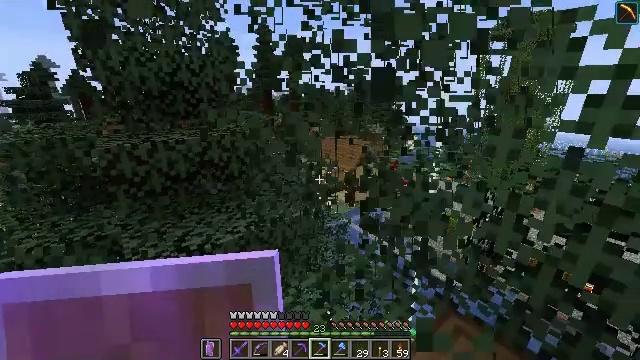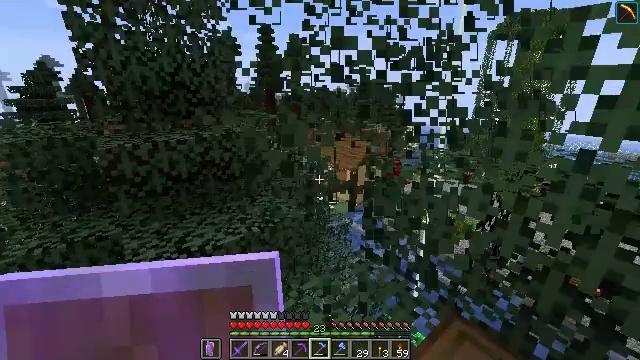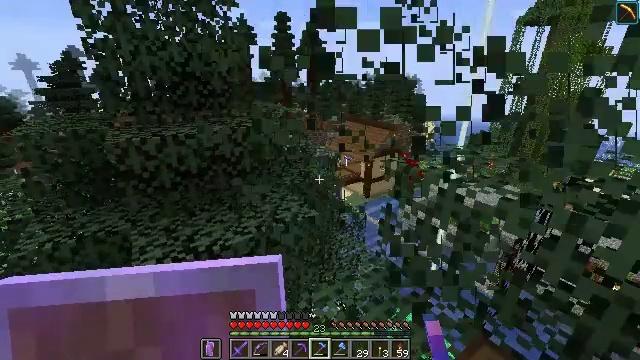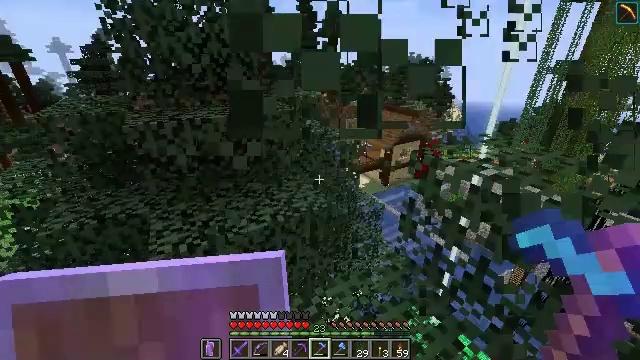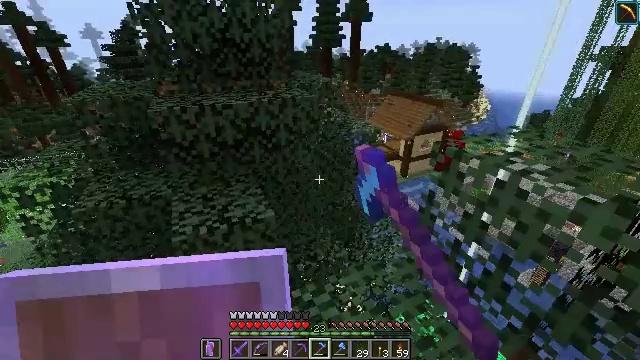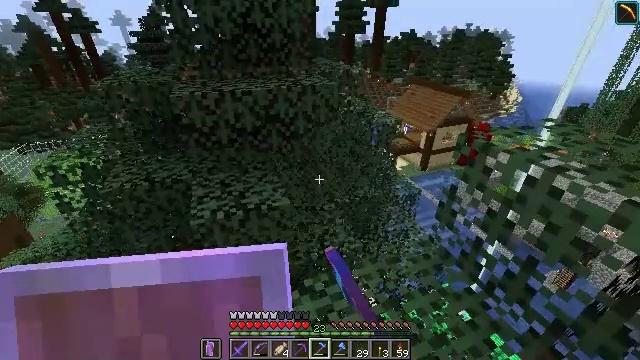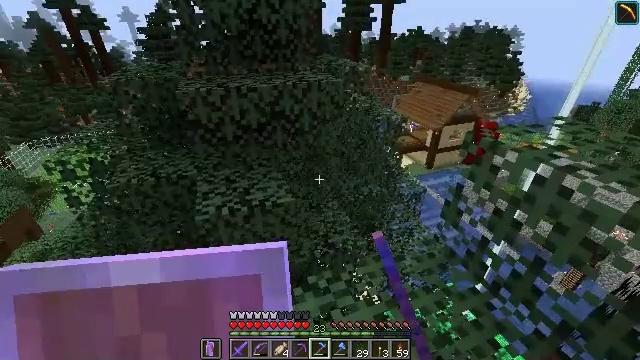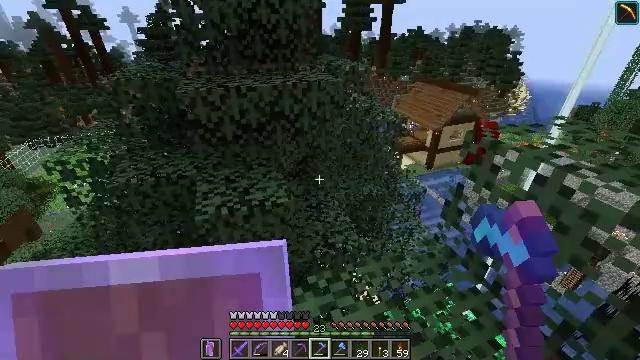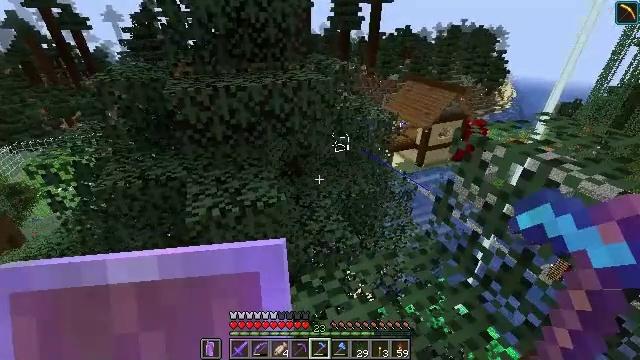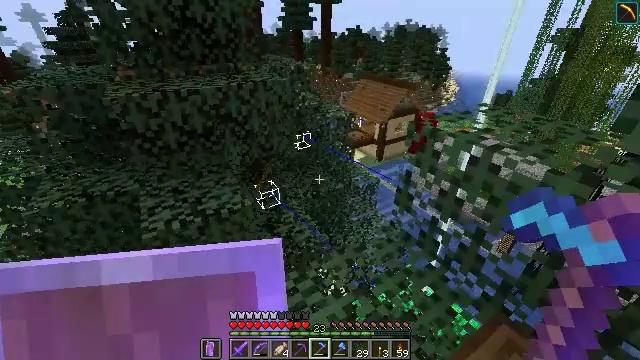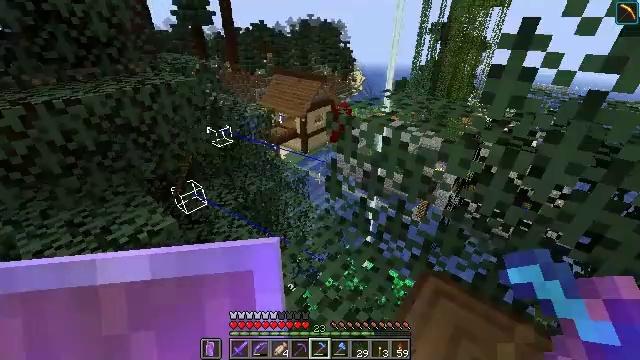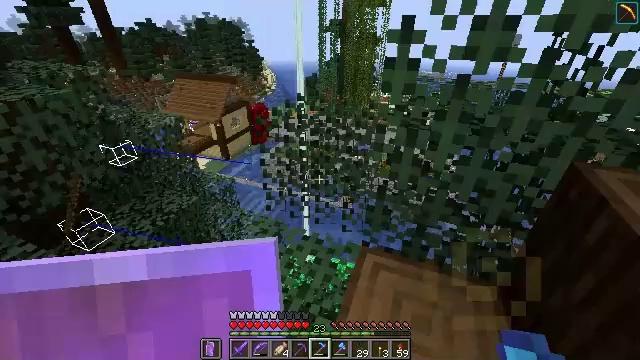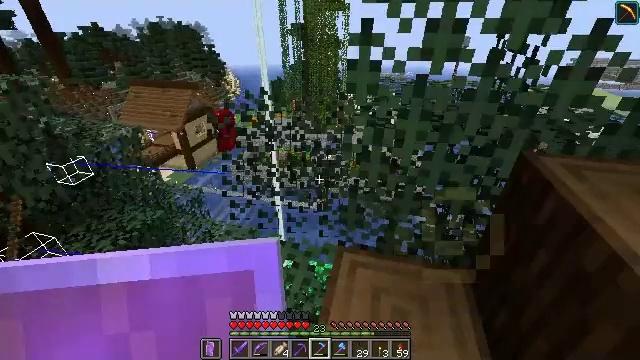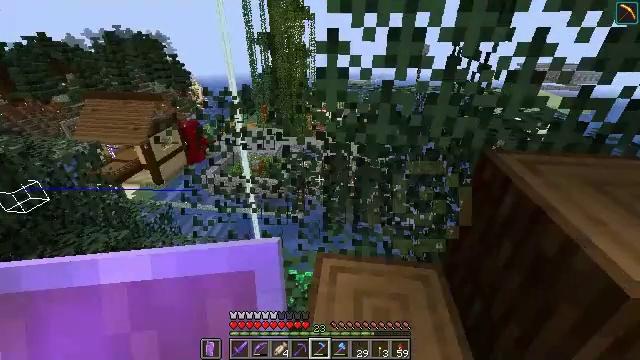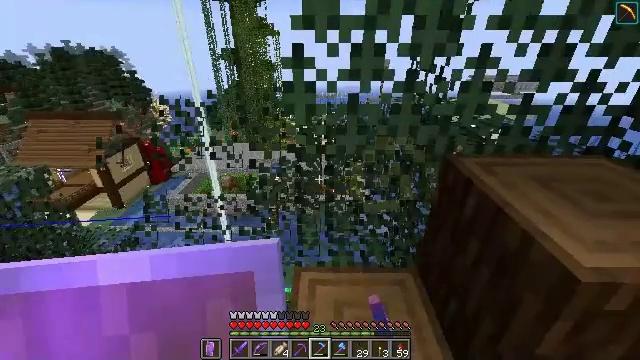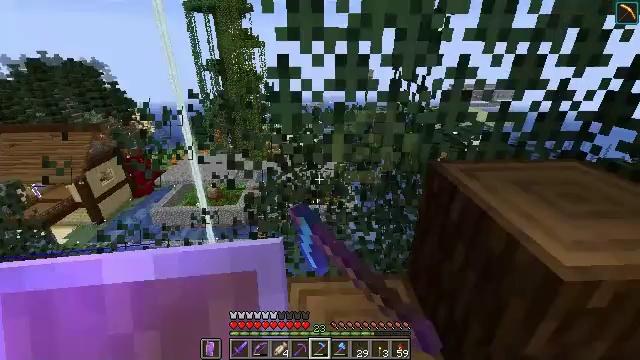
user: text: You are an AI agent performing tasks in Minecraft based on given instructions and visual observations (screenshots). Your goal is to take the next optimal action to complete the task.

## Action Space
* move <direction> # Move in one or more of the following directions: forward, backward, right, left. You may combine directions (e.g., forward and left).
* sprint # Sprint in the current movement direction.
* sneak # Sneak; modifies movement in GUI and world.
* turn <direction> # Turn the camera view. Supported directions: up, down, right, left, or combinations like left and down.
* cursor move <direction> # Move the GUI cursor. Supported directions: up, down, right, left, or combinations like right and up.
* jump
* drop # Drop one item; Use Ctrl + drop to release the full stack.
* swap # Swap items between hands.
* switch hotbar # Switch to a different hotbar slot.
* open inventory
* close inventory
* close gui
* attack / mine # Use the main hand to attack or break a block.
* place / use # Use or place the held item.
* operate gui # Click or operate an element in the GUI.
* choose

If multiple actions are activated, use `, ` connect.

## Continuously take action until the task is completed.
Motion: motion action
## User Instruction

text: Punch the spruce leaves to get saplings.
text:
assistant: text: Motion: move forward, attack / mine
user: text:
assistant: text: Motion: turn left and down, attack / mine
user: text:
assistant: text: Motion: turn left and down, attack / mine
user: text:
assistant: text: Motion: turn left and down, attack / mine
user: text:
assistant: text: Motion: turn left and down, attack / mine
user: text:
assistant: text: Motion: turn left, attack / mine
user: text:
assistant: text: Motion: attack / mine
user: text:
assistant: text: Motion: turn right, attack / mine
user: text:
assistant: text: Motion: turn right, attack / mine
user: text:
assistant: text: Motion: turn right, attack / mine
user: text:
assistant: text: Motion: turn right, attack / mine
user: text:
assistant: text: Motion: turn right, attack / mine
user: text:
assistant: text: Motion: turn right and up, attack / mine
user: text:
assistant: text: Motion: turn right and up, attack / mine
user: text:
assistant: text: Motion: turn right and up, attack / mine
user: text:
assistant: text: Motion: move forward, turn right, attack / mine
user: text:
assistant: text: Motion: move forward, attack / mine
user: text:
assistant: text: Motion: move forward, turn right, attack / mine
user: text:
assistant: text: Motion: move forward, turn right and up, attack / mine
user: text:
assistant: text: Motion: move forward, turn right and up, attack / mine
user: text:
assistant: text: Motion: turn right and up, attack / mine
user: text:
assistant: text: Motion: turn right and up, attack / mine
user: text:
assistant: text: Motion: turn right and up, attack / mine
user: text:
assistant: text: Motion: turn right and up, attack / mine
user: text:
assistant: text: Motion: turn right and up, attack / mine
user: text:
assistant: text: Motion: turn right, attack / mine
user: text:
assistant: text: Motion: turn right, attack / mine
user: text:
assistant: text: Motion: turn right and down, attack / mine
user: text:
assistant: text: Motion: attack / mine
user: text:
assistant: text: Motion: attack / mine